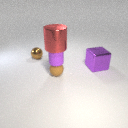
small purple rubber cylinder above small brown rubber sphere